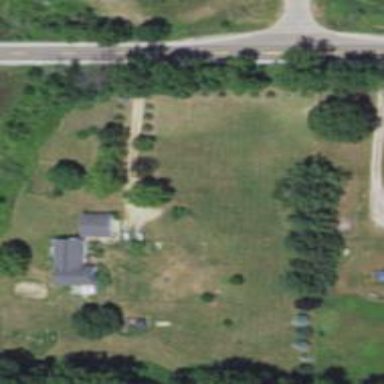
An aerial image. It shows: Driveway.